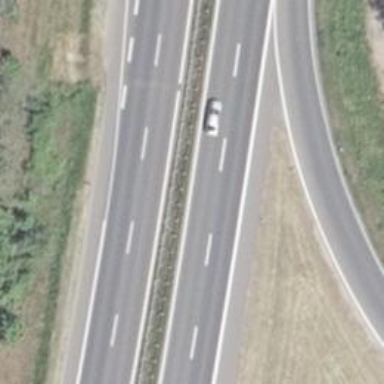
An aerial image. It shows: Asphalt trunk motorway.